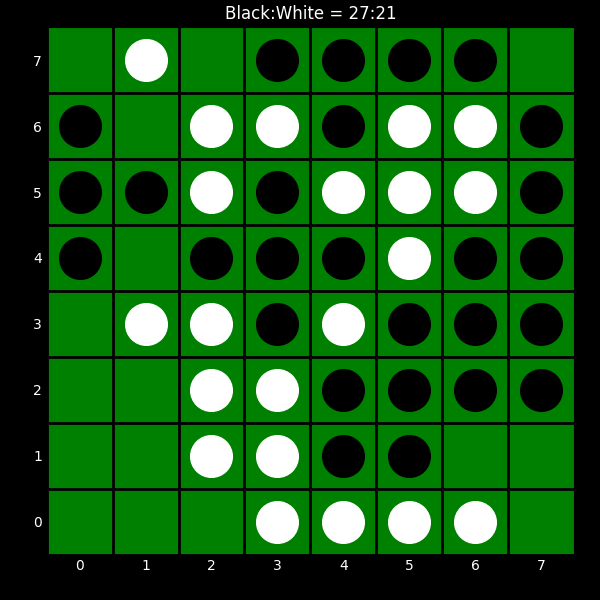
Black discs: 27
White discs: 21